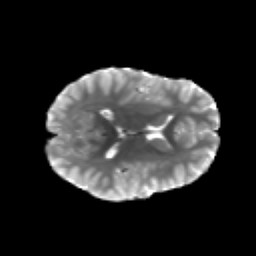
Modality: T2w
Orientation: axial
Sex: female
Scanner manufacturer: siemens
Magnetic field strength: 3 T
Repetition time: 5 s
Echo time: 0.071 s